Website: bh-photo
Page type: customer-info-address
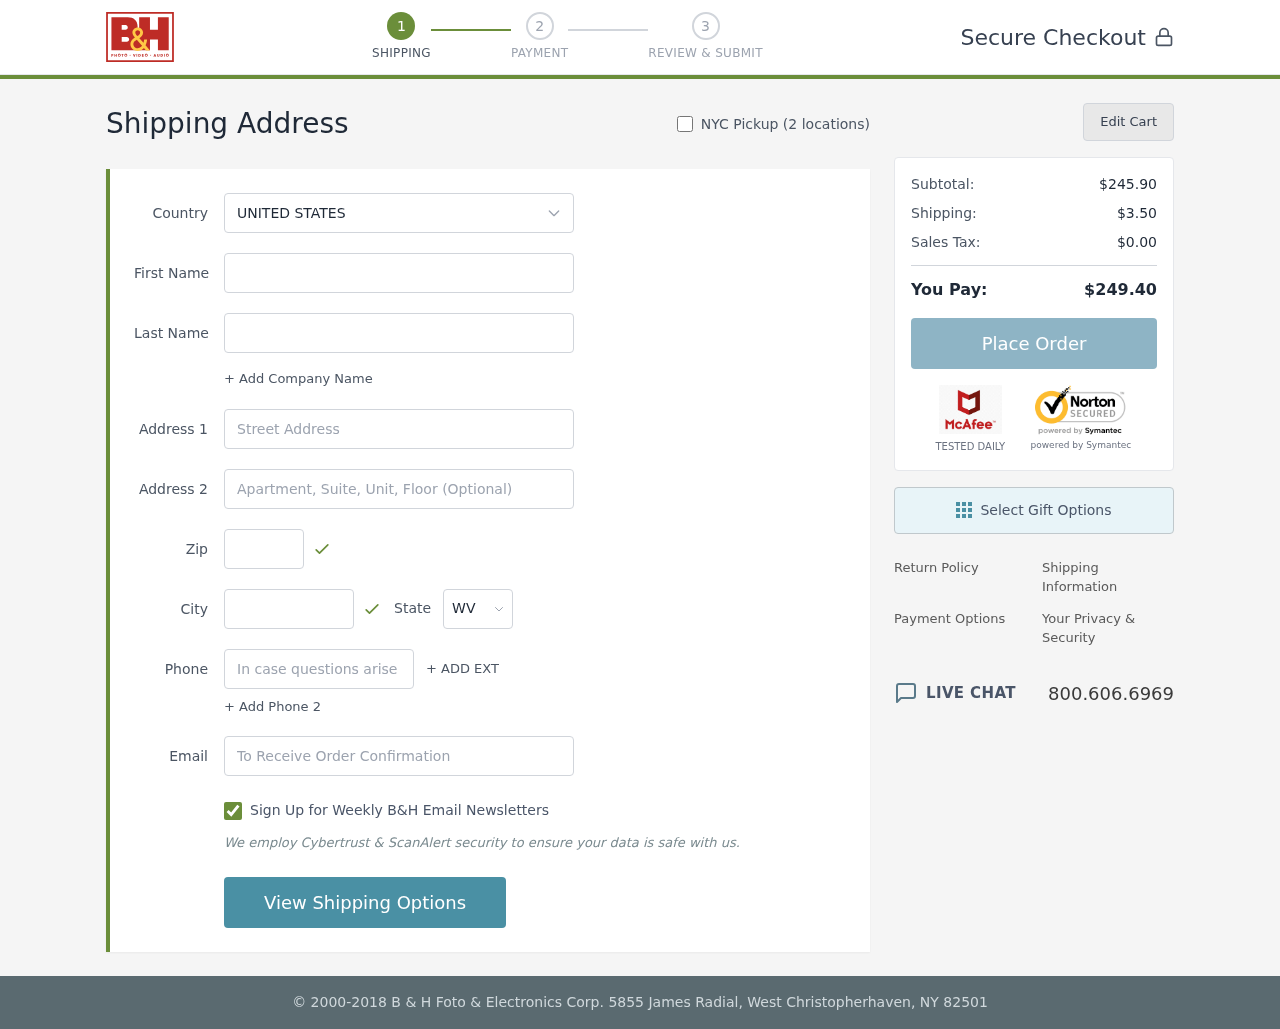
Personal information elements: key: PII_CITY
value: Port Michellehaven
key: PII_COUNTRY
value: United States
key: PII_EMAIL
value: olivia_mann@yahoo.com
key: PII_FIRSTNAME
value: Olivia
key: PII_LASTNAME
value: Mann
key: PII_PHONE
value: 9055580338
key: PII_POSTCODE
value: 09939
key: PII_STATE_ABBR
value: WV
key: PII_STREET
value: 7487 Montes Mountains
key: PII_STREET2
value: Apt. 447
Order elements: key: ORDER_SUBTOTAL
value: $245.90
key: ORDER_SHIPPING_COST
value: $3.50
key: ORDER_TAX
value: $0.00
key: ORDER_TOTAL
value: $249.40